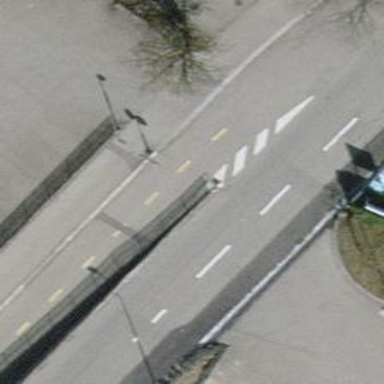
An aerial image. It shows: Asphalt path with cycleway and footway all surfaced with asphalt.